Question: I am trying to learn docker from basics. In their official docs, they have demonstrated a simple Hello world Python app. But if i try the same on a Windows host I'm getting the following exception. My hello world code
'''
from flask import Flask
app = Flask(__name__)
@app.route("/")
def hello():
return "Hello World!"
if __name__ == "__main__":
app.run(host="0.0.0.0", port=int("5000"), debug=True)
'''
and my docker file:
'''
FROM python:alpine3.7
COPY . /app
WORKDIR /app
RUN pip install -r requirements.txt
EXPOSE 5000
CMD python ./index.py
'''
The requirement.txt file just contains the library name(flask) to be installed.
and the error im getting while running the dockerised image is

I am completely new to both docker and python. So please help me out...Thanks in advance
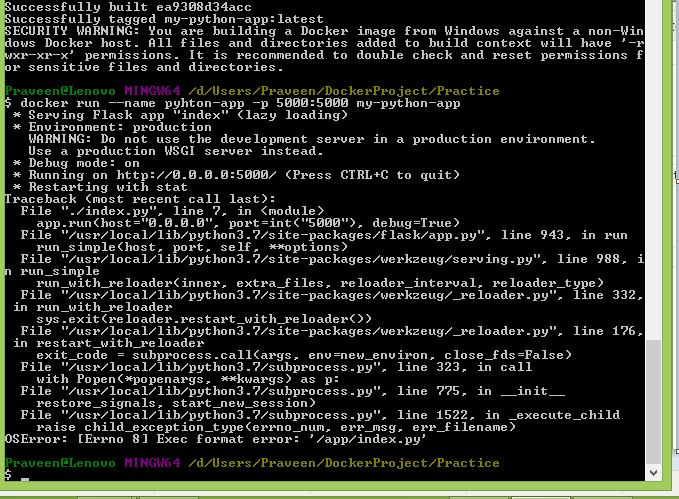
Answer: I'd seen this pattern before, so I was pretty sure what the error message meant, but in this case I could not think why. What seems to be going on is that Flask restarts itself, but where the original execution was started with 'python ./index.py', the restart is doing '/app/index.py'. It is trying to treat what was originally the first input parameter to 'python', the Python file to execute, like it is directly executable. The error is saying that it is not. If you put a shebang line, like '#!/usr/bin/env python' at the top of this file, and make it executable, it might start working for you. But you shouldn't have to do that. The setup here should work fine.
So I Googled, and this seems like a known problem with the combination of (a library used by Flask), , and :
<URL>
Since I'm not on Windows, I'll leave it to the OP or someone else to take it from here.